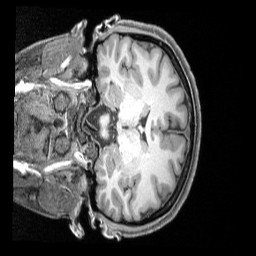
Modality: T1w
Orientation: coronal
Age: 30
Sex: female
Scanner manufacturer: siemens
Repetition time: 2.4 s
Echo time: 0.00231 s